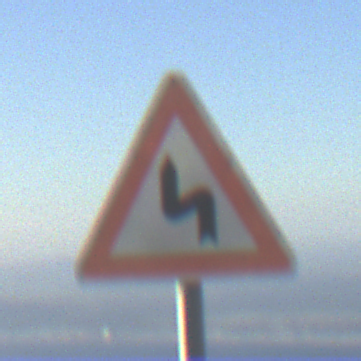
Verkehrszeichen: DoppelkurveZunaechstLinks
Umgebung: Outdoor, Nature
Tageszeit: SunriseSunset
Wetter: PartlyCloudy
Licht: Natural
Jahreszeit: NotSpecified
Kontrast: HighContrast